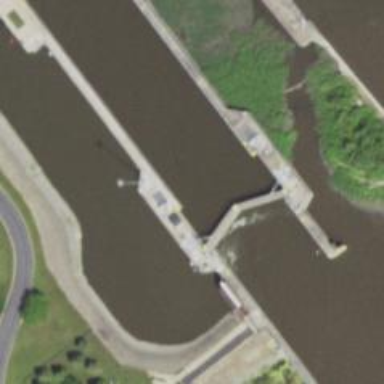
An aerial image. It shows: Lock gate along waterway.